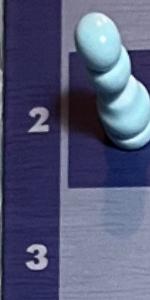
Label: Empty